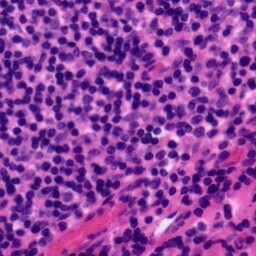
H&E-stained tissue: Tonsil